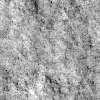
Atmospheric dust classification: not_dusty